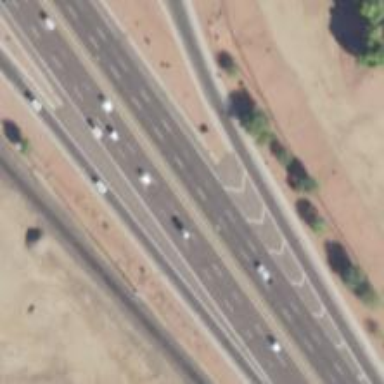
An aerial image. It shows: Trunk link highway with asphalt surface.